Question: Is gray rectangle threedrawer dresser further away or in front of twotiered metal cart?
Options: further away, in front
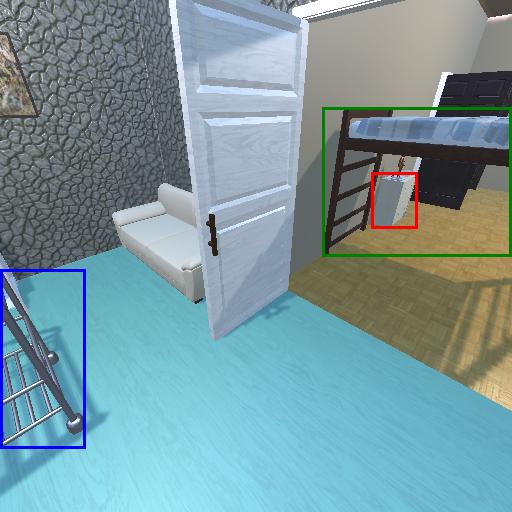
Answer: further away